Field crop: maize
Growth stage: 2
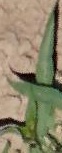
Species: maize